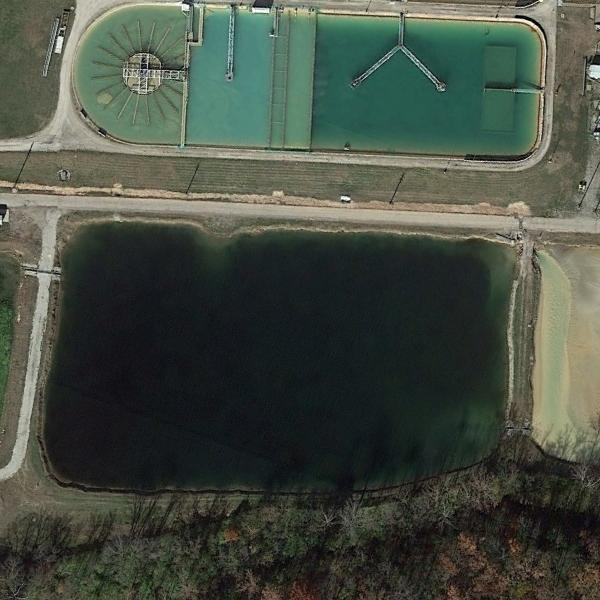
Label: Pond